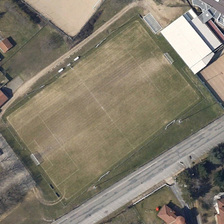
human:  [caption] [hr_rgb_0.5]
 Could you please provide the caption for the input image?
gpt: a playground is surrounded by some buildings .

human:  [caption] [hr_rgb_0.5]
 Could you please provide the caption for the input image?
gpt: a playground is surrounded by some buildings .

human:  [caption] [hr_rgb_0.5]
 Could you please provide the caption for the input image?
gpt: a playground is surrounded by some buildings .

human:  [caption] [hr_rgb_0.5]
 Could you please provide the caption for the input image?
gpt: a playground is surrounded by some buildings .

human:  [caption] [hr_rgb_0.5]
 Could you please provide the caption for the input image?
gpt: a playground is surrounded by some buildings .